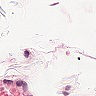
Metastatic tissue present: no